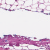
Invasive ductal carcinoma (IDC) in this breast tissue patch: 0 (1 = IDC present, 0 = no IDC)